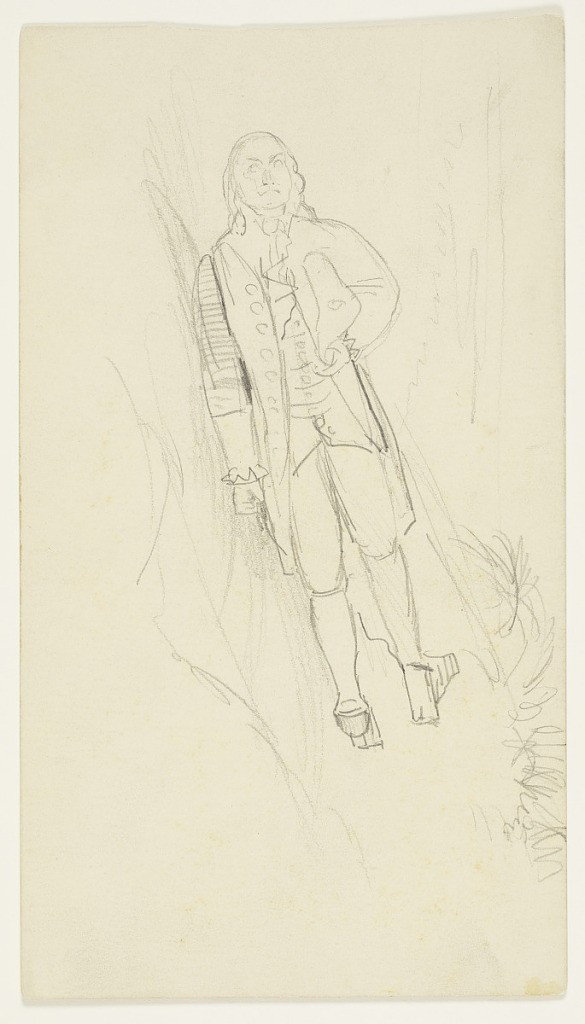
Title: Ship's Figurehead of Benjamin Franklin
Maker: Frederic Edwin Church, American, 1826–1900
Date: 1854 - 1856
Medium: Graphite on white laid paper
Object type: Drawing
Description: Figure and landscape sketch of a ship's figurehead of Benjamin Franklin lying horizontally in a sandy bank. He holds his tricorne hat in his left arm, while scrub grow  th is visible in the upper right corner.